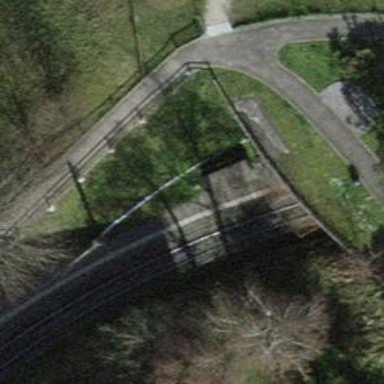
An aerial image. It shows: Halt on the railway.